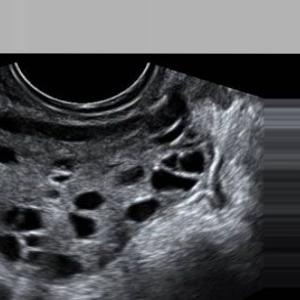
Label: infected